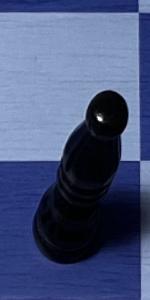
Label: Empty